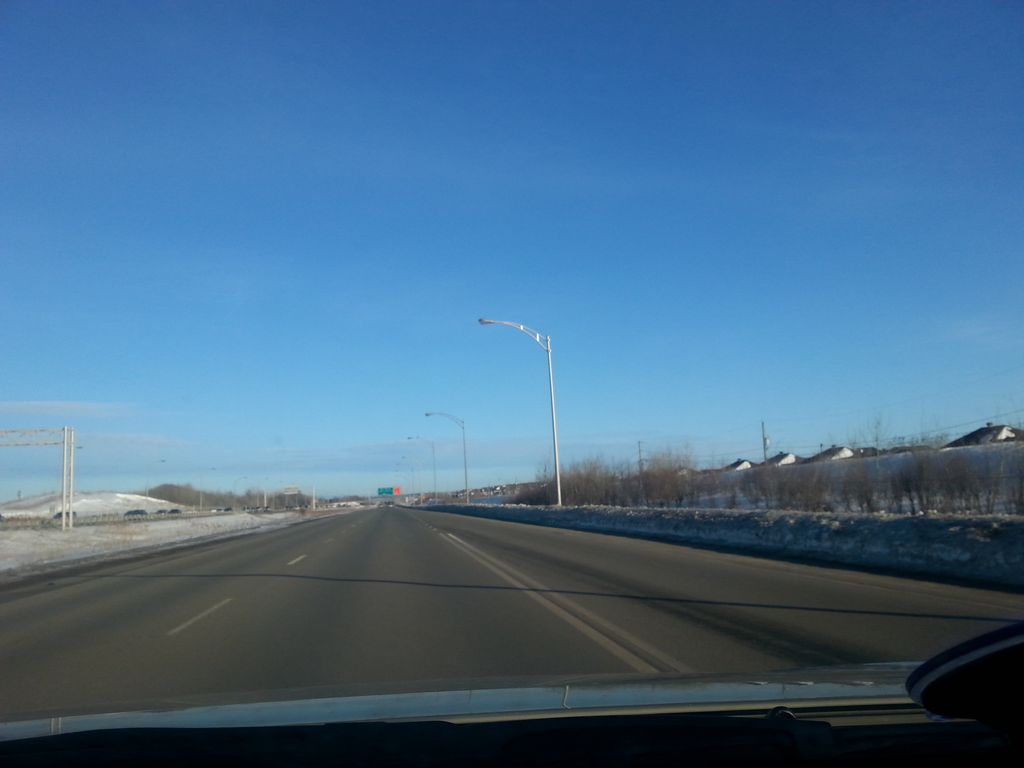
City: quebec_city